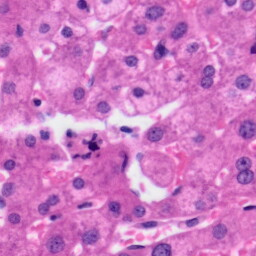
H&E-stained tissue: Liver